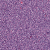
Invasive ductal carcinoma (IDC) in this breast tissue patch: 1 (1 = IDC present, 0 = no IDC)